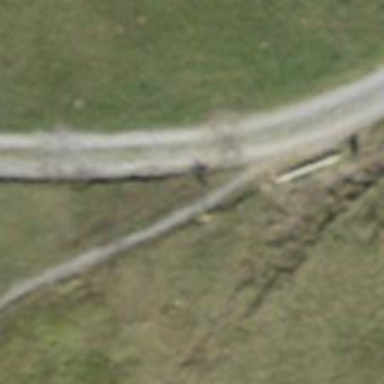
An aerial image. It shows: Guidepost providing information.